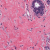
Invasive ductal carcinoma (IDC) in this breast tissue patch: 0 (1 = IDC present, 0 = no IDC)